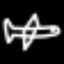
Label: airplane